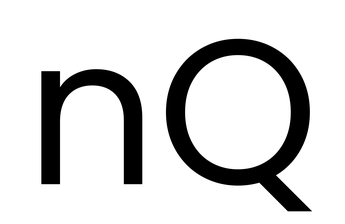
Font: Poppins-Regular